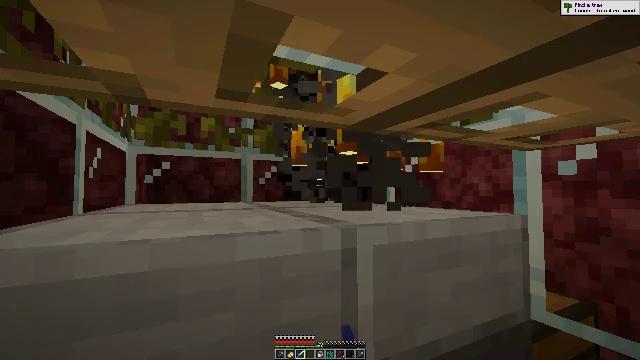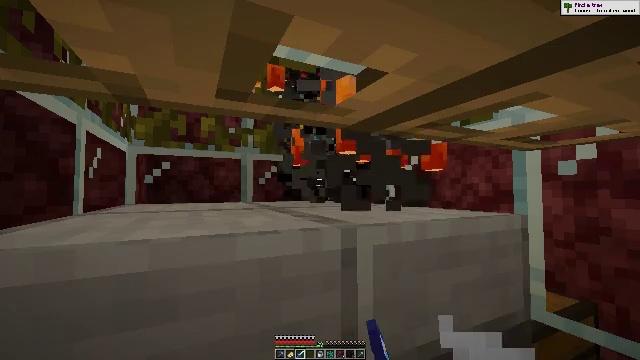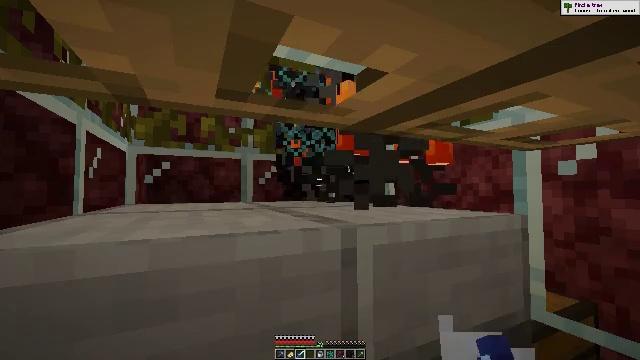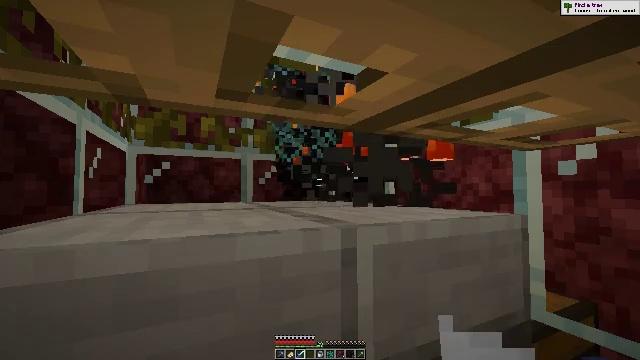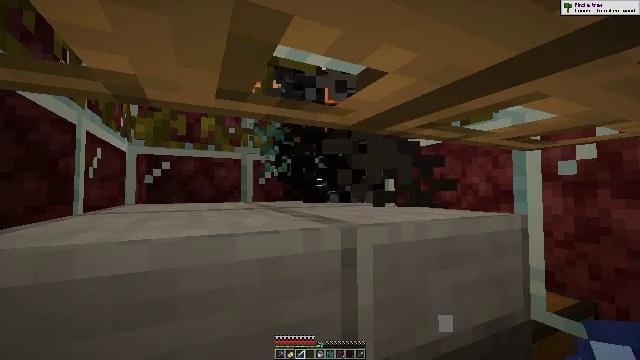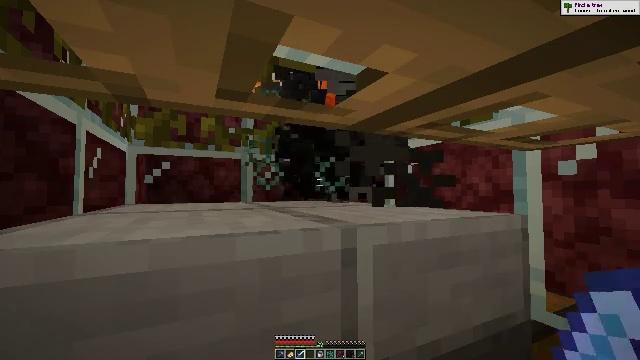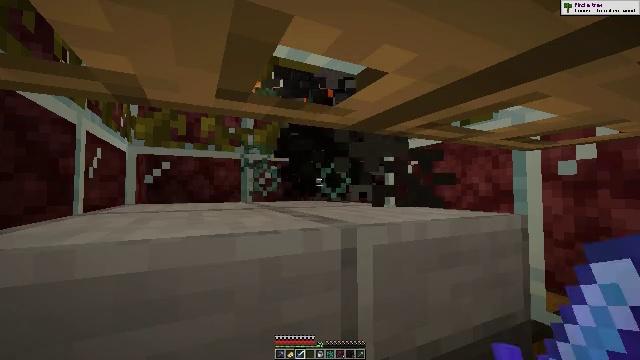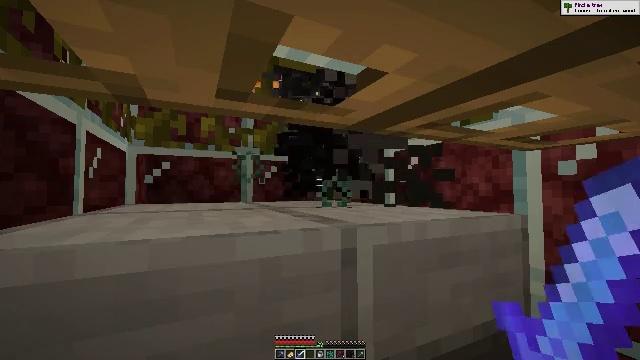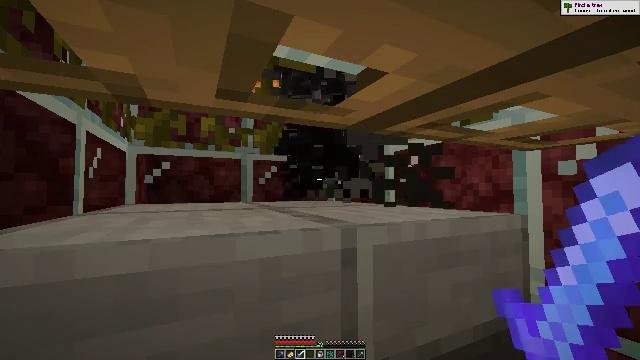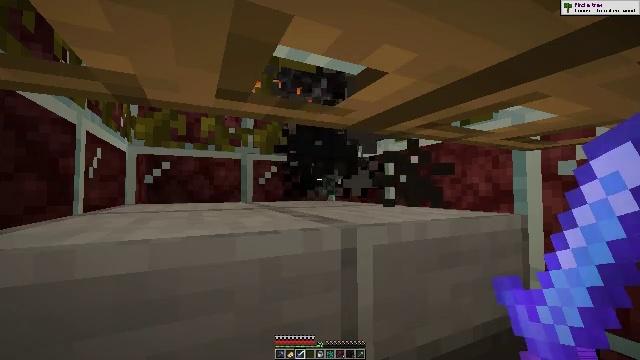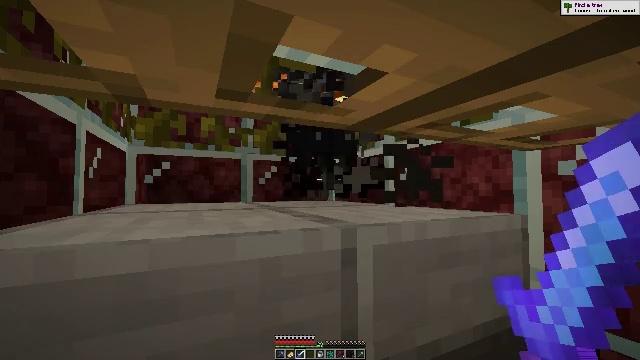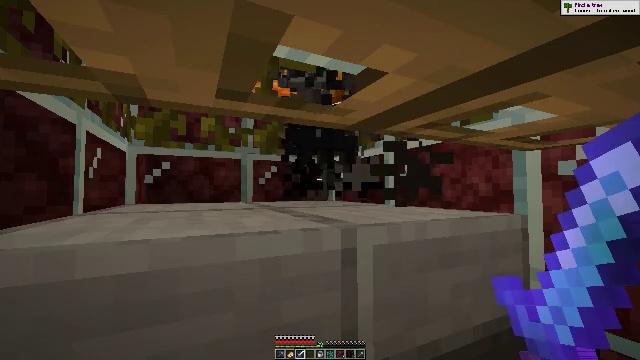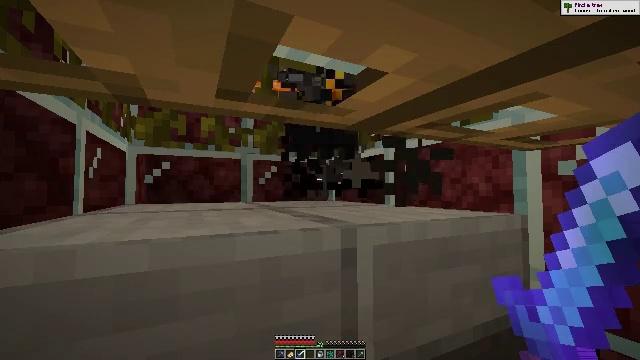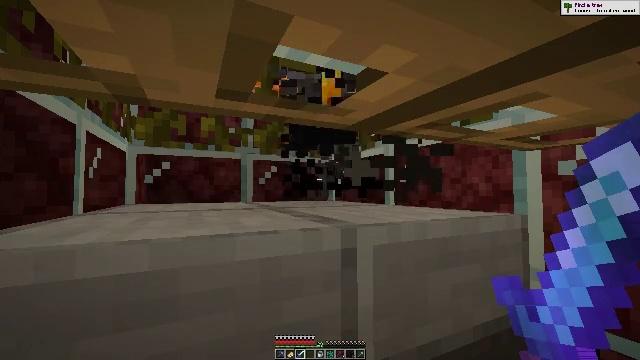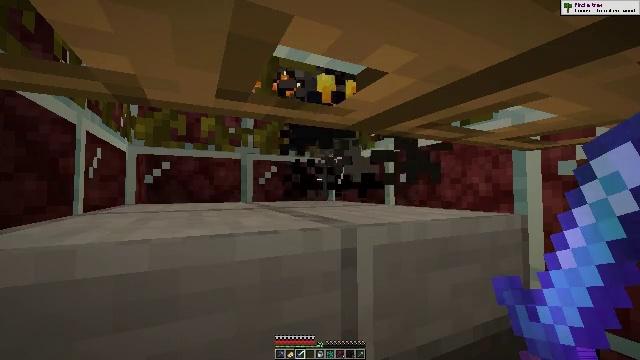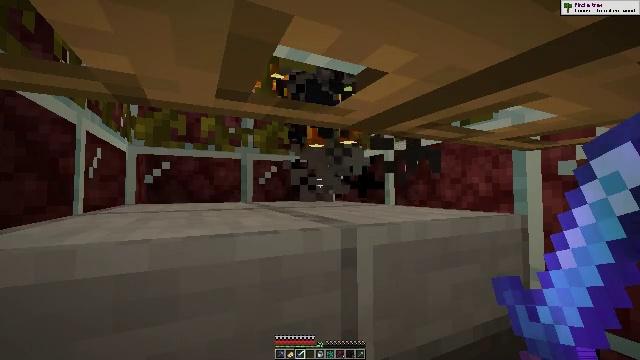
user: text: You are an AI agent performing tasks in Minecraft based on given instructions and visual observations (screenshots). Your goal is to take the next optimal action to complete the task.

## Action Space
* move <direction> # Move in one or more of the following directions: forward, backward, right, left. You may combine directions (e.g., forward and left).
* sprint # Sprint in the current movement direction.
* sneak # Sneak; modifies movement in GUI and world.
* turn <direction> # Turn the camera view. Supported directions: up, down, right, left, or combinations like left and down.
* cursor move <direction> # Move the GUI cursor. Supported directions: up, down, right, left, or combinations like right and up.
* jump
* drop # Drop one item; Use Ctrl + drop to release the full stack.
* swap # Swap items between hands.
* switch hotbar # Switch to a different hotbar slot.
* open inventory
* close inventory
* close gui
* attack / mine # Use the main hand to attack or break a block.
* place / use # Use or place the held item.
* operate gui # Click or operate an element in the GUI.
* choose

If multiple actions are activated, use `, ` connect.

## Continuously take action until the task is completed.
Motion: motion action
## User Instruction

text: Kill the blaze.
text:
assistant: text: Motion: no_op
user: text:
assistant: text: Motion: no_op
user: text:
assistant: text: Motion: no_op
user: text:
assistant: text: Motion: no_op
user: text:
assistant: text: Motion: no_op
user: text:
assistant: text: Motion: no_op
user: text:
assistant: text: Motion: no_op
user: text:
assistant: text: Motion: no_op
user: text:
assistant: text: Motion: no_op
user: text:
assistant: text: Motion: no_op
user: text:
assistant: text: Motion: no_op
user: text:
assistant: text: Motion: no_op
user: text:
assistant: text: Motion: no_op
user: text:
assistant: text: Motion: no_op
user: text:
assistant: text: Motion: no_op
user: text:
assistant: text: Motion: no_op
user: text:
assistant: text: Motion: no_op
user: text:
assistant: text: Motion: no_op
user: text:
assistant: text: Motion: no_op
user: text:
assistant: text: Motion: no_op
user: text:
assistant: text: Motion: no_op
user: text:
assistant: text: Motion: no_op
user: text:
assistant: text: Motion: no_op
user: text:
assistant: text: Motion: attack / mine
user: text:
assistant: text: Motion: attack / mine
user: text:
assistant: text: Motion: attack / mine
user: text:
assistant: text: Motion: attack / mine
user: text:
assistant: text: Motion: no_op
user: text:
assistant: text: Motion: no_op
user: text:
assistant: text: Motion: no_op